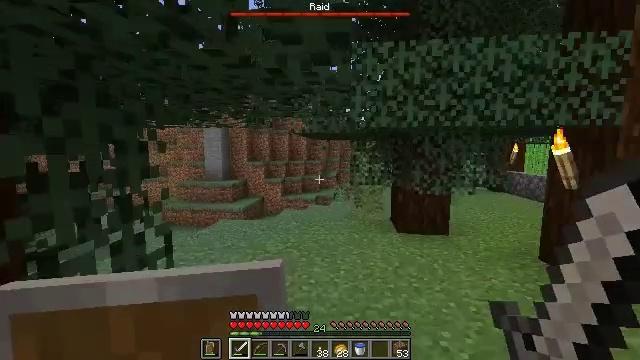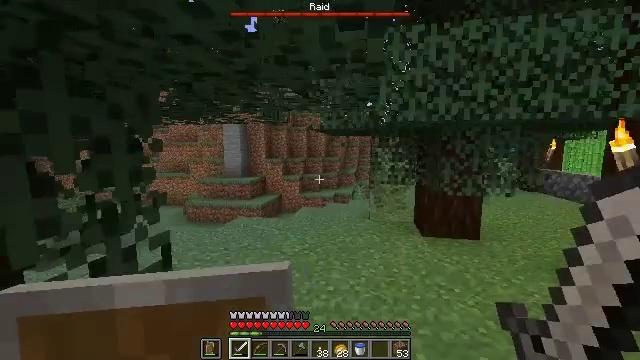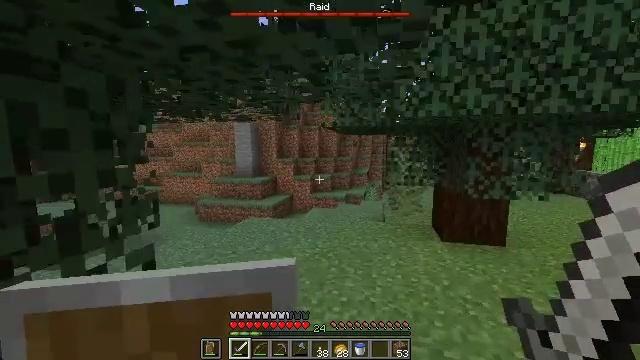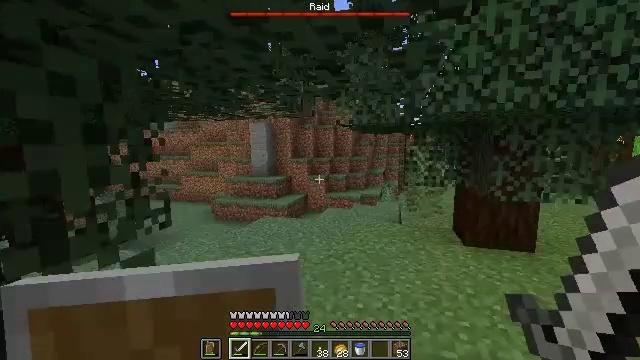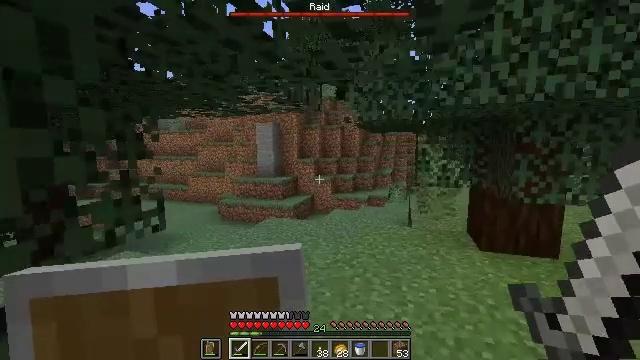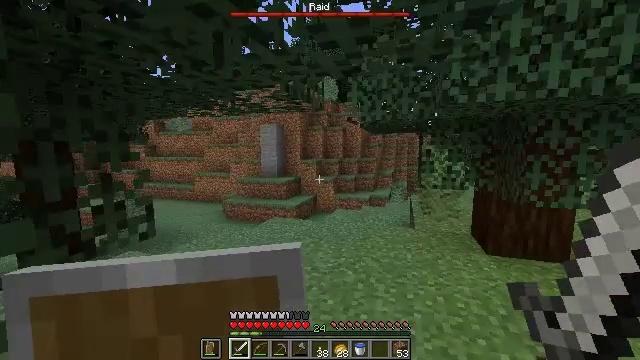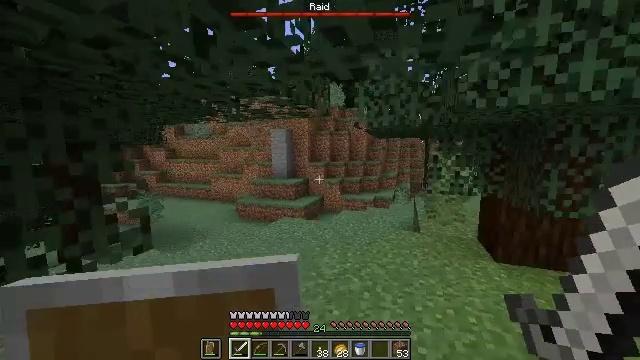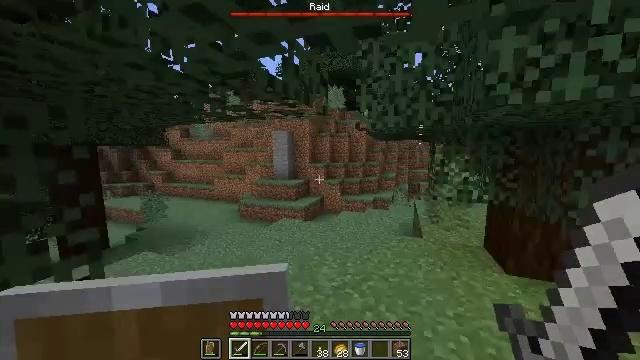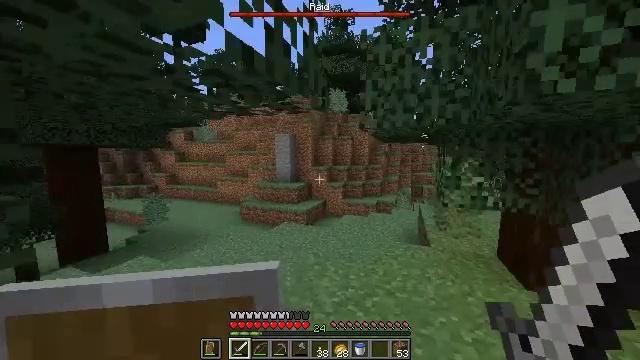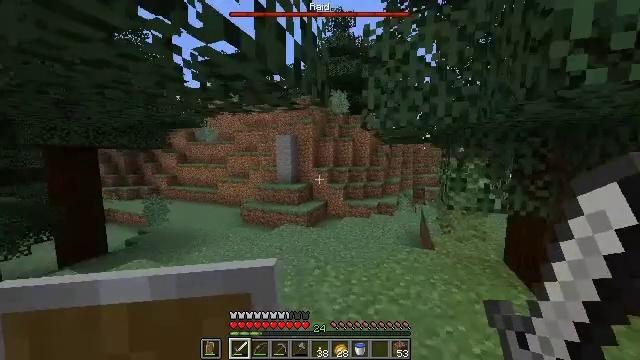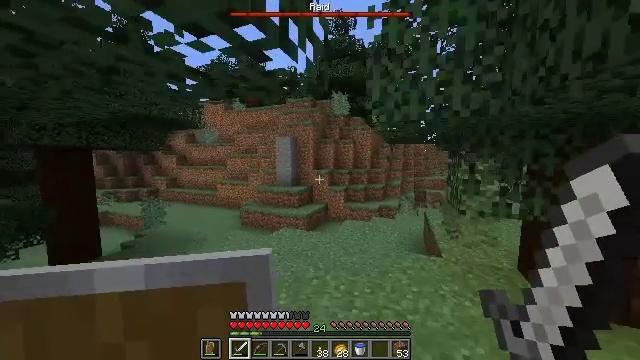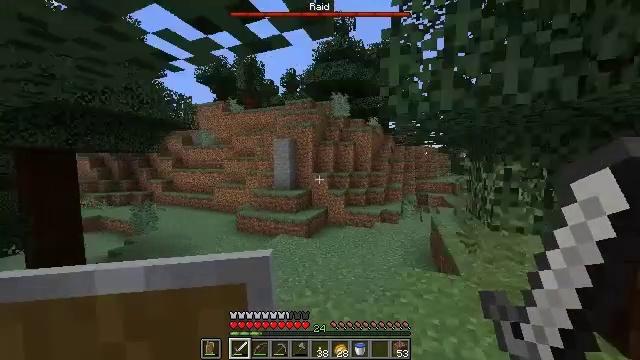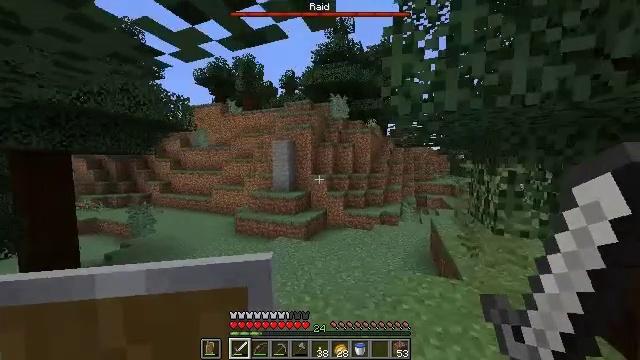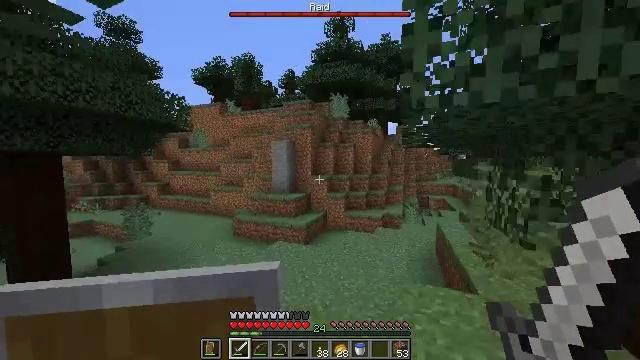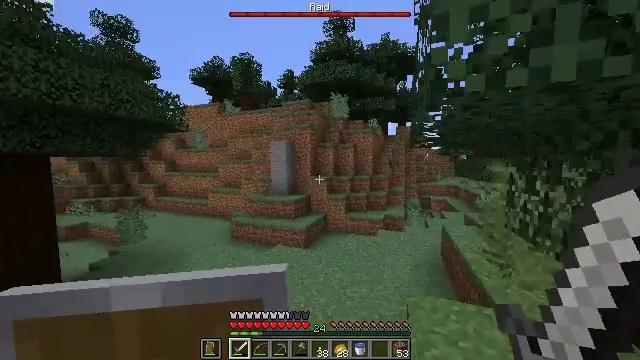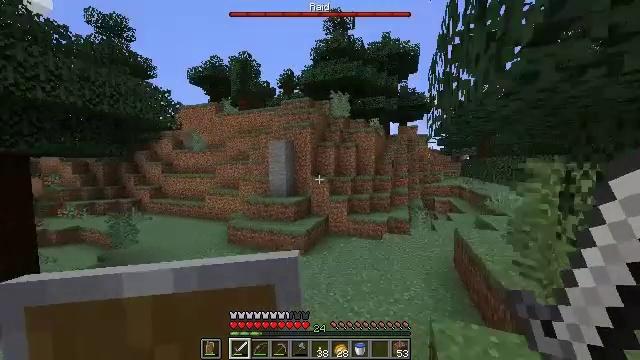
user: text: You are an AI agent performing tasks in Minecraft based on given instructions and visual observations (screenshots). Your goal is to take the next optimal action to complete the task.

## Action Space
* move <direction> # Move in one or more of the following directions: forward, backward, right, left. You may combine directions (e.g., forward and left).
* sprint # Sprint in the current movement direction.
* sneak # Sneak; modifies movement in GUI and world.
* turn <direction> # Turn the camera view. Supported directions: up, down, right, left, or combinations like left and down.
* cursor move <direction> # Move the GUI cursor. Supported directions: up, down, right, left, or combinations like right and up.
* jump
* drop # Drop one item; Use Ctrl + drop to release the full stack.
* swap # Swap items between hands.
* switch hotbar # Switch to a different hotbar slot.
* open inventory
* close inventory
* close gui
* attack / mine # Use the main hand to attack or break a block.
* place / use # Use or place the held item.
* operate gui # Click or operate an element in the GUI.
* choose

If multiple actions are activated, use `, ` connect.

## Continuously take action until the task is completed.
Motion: motion action
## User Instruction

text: Mine grass block from the ground.
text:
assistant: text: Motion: move forward, turn left
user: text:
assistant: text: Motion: move forward, turn left
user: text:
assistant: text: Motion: move forward, turn left
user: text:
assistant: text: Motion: move forward, sprint, turn left
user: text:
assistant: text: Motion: move forward, sprint
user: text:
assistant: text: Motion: move forward, sprint, turn left
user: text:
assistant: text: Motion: move forward
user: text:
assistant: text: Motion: move forward
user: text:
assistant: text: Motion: move forward
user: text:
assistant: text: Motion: move forward
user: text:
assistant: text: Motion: move forward
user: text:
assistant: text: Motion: move forward
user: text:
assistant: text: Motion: move forward
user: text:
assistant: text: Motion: move forward
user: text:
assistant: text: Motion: move forward
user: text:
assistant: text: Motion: move forward
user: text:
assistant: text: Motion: move forward and move right, turn right
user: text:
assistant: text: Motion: move forward and move right, turn right
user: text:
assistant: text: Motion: move forward and move right, turn right
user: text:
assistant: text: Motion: move forward
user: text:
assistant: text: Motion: move forward
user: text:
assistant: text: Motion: move forward
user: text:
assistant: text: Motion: move forward
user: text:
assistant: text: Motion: move forward
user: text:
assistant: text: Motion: move forward
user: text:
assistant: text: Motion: move forward
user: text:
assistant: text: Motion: move forward
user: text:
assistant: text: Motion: move forward
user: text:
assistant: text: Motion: move forward
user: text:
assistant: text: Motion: move forward